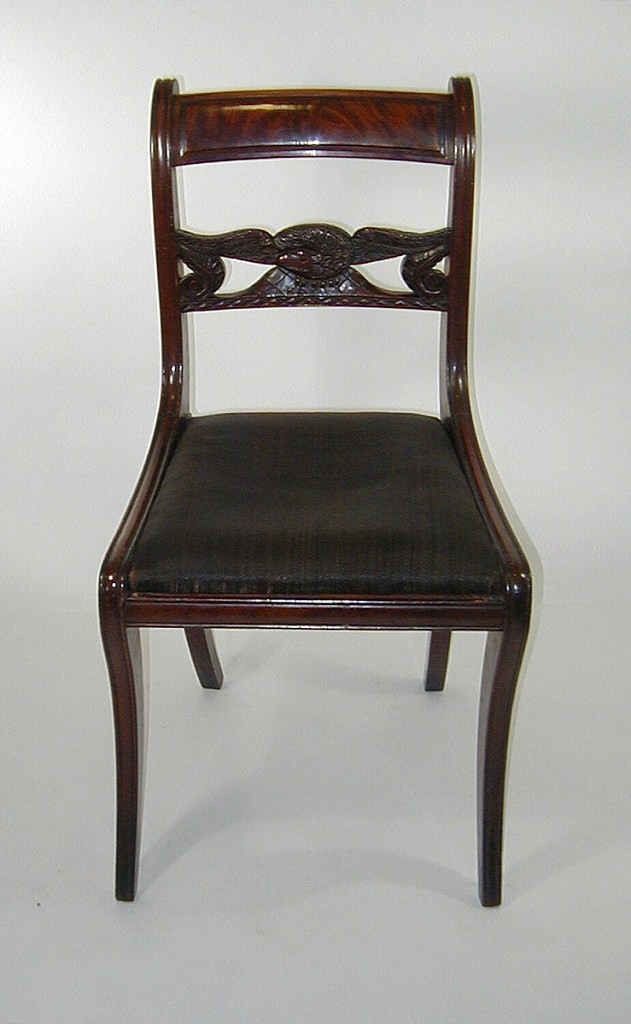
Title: Chair
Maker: Mrs. Abram S. Hewitt, American, 1830–1912
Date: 1820–25
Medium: carved mahogany
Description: Crozier posts include panelled top rail and slat carved in form of an eagle with wings outspread.  Slip seat covered in horsehair.  Flat front legs are moulded on front surface and are sharply curved.  Rear legs are sharply curved as well.